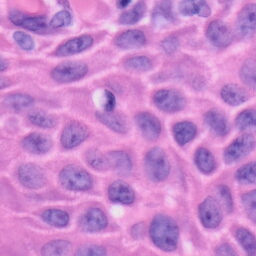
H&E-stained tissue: Skin